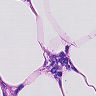
Metastatic tissue present: no